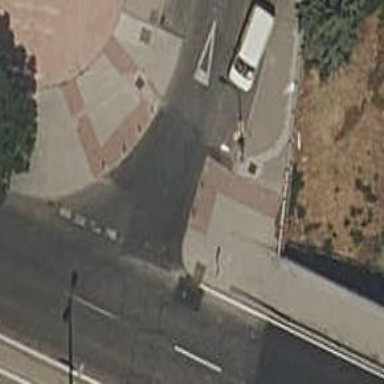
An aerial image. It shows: Uncontrolled zebra crossing on the road.